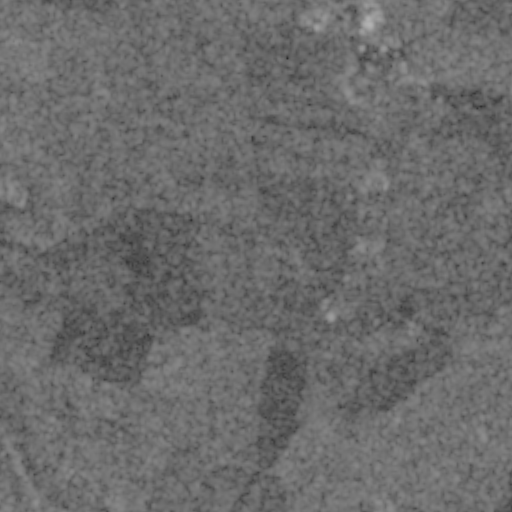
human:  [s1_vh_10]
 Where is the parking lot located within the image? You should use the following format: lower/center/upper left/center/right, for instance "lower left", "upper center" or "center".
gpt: The parking lot is located in the upper right of the image.
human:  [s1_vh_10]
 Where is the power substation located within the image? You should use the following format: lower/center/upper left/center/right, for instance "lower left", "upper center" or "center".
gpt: The power substation is located in the upper right of the image.
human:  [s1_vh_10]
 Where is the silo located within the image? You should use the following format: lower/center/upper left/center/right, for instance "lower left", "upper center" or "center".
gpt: The silo is located in the upper right of the image.
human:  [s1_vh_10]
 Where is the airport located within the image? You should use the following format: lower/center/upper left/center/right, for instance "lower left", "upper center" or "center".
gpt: There is no airport in the image.

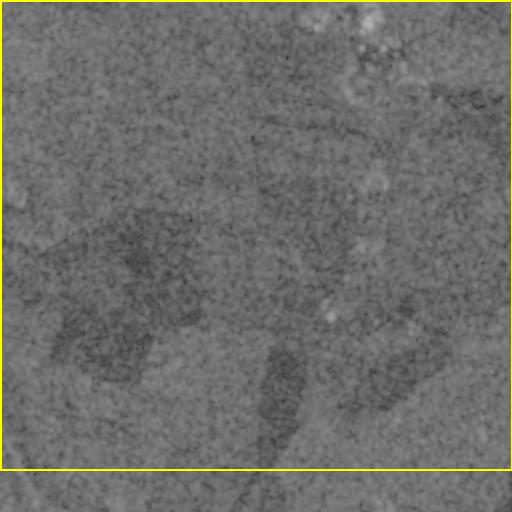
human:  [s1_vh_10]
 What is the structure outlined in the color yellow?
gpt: The structure outlined in yellow is a crop field.
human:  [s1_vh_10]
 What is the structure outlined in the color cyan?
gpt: There is no cyan outline.